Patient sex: M
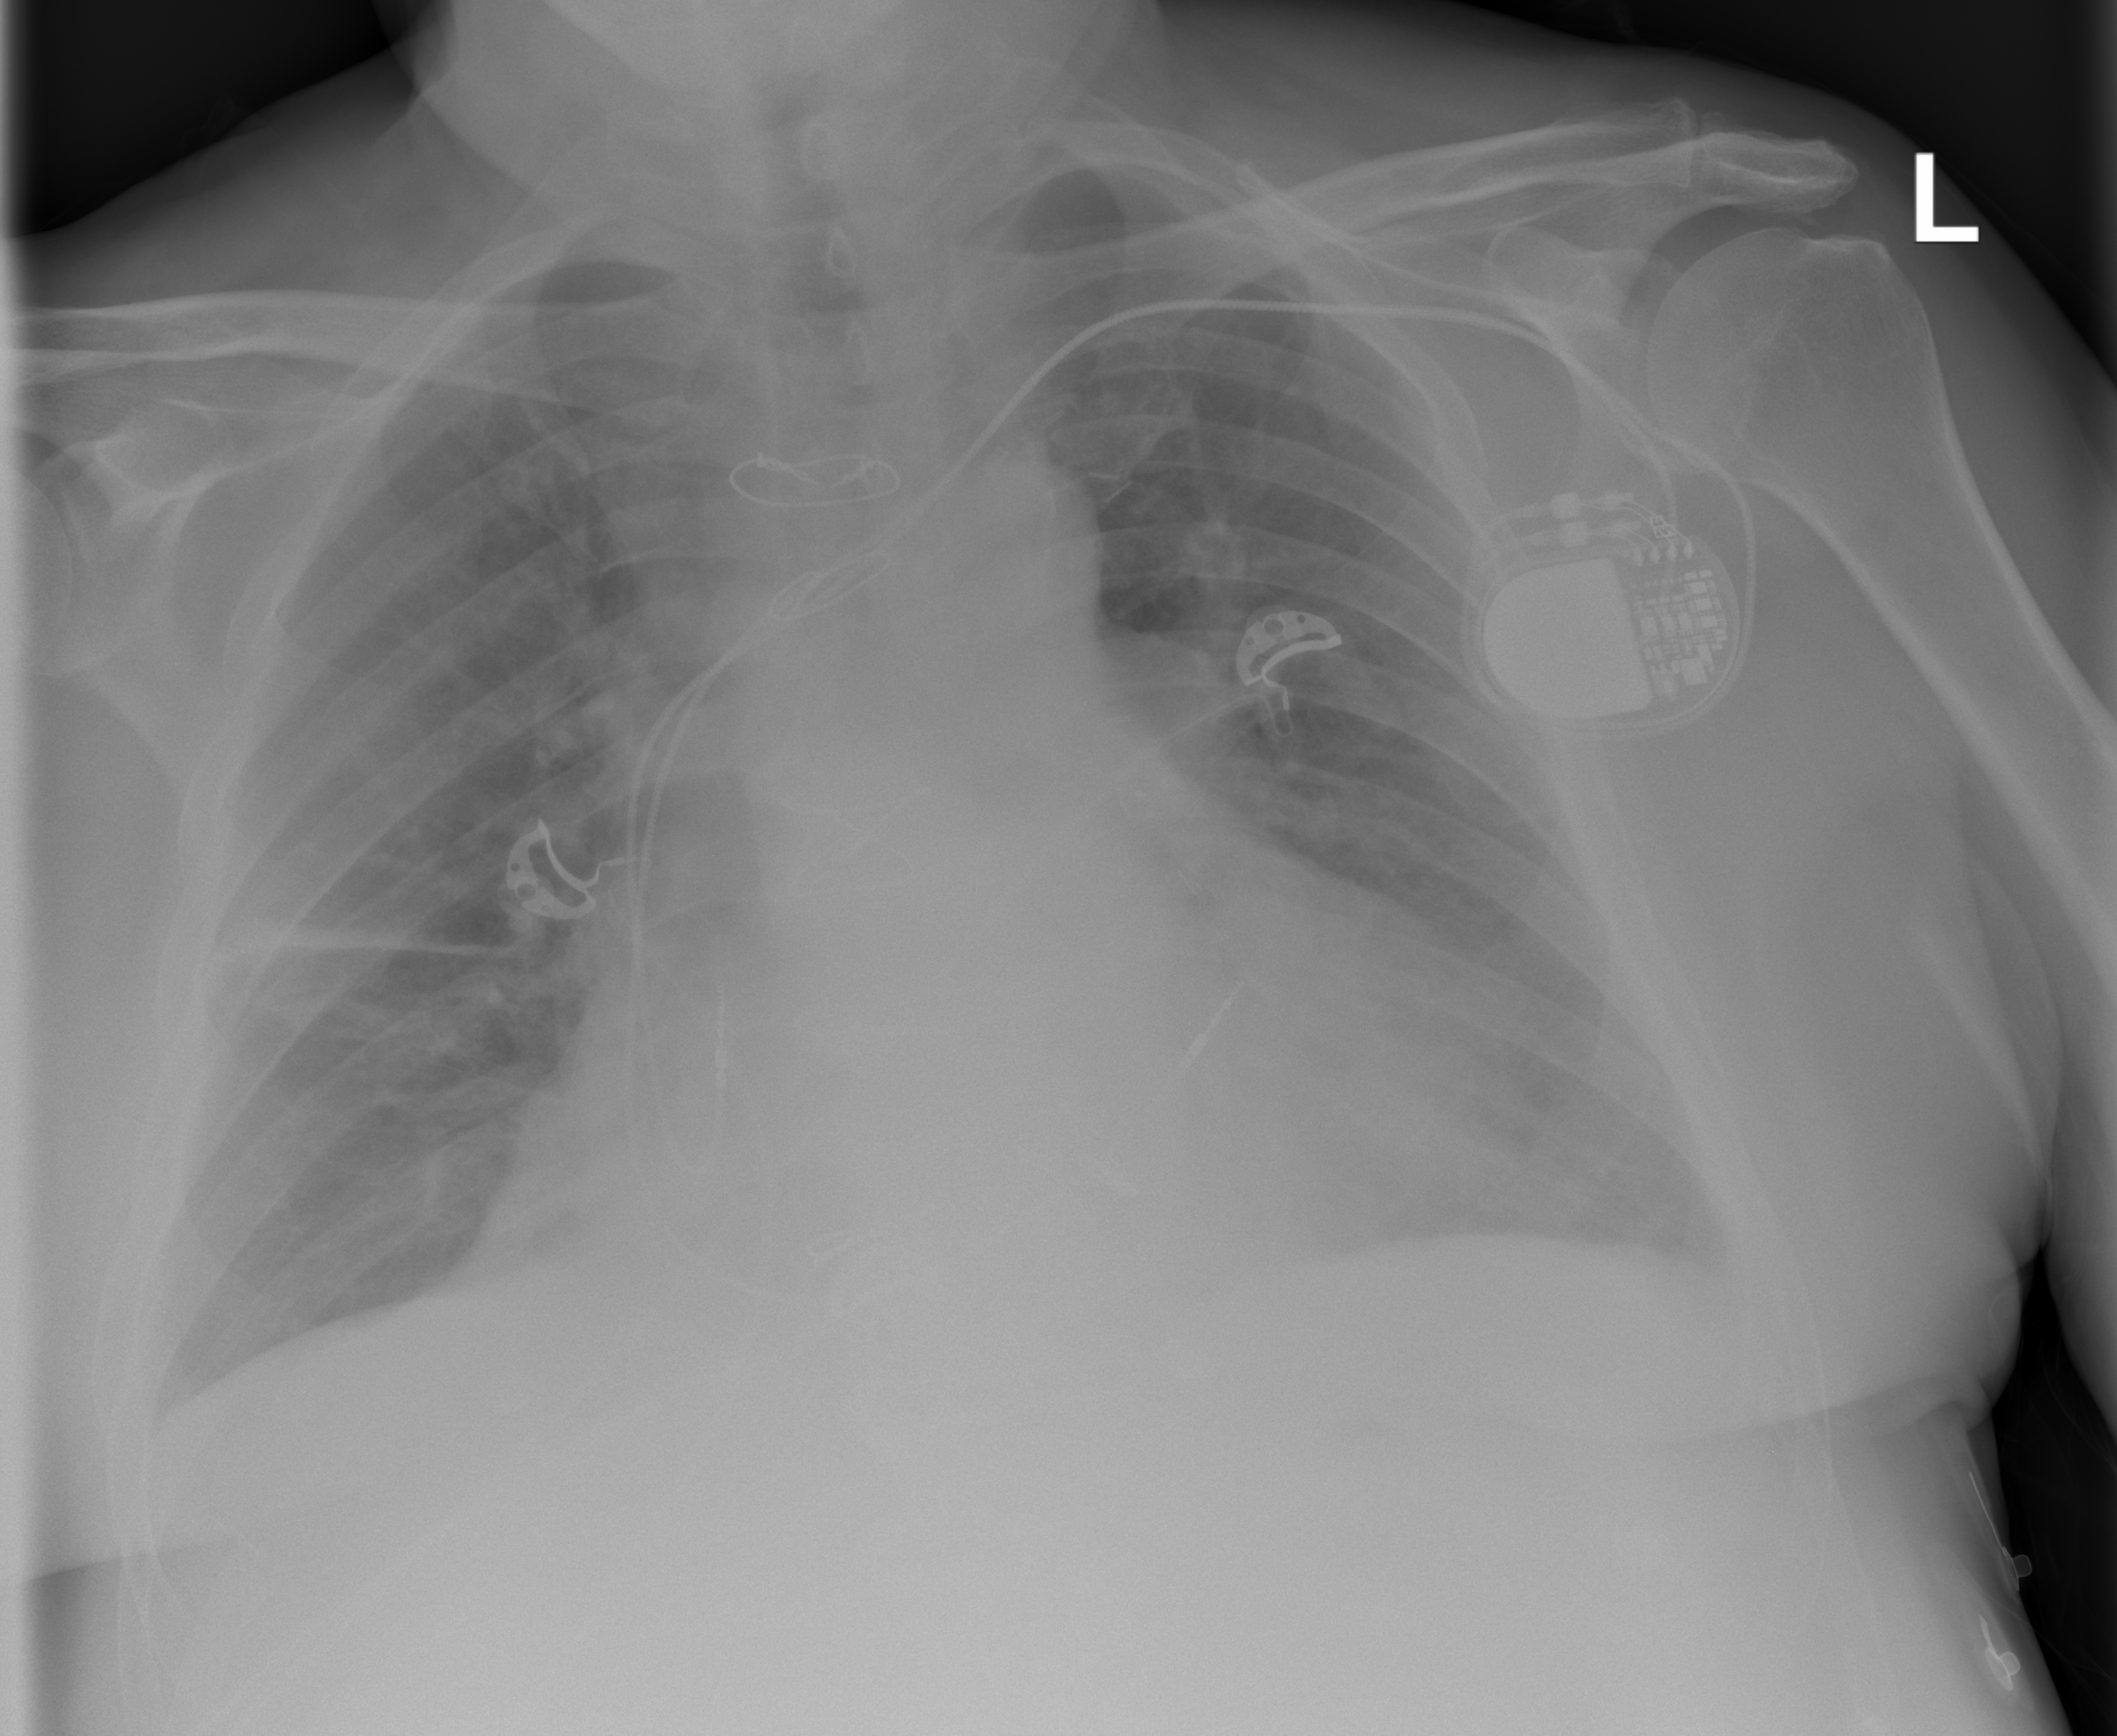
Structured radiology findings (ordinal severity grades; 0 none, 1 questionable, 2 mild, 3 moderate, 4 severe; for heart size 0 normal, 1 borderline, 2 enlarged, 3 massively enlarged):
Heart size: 2
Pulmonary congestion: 2
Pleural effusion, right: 2
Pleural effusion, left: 2
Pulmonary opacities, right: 0
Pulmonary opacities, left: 0
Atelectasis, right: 0
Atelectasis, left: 0